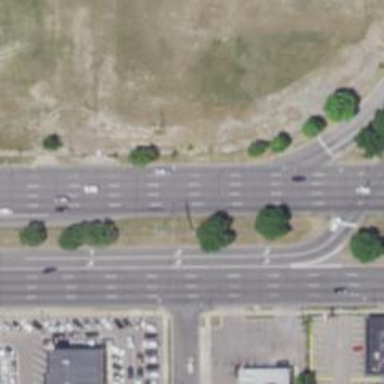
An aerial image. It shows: Trunk highway.